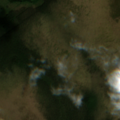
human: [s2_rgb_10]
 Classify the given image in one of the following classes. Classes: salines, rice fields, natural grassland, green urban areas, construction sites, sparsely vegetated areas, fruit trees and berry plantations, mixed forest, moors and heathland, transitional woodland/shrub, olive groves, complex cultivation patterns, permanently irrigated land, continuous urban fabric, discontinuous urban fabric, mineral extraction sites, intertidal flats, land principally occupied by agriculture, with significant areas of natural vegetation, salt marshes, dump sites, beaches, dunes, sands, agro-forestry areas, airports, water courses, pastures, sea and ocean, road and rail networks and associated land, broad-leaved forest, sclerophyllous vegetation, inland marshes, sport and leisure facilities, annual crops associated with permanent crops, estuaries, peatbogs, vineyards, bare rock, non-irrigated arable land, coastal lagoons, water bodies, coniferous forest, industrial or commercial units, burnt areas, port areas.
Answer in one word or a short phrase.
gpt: coniferous forest, transitional woodland/shrub, peatbogs